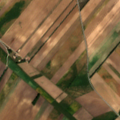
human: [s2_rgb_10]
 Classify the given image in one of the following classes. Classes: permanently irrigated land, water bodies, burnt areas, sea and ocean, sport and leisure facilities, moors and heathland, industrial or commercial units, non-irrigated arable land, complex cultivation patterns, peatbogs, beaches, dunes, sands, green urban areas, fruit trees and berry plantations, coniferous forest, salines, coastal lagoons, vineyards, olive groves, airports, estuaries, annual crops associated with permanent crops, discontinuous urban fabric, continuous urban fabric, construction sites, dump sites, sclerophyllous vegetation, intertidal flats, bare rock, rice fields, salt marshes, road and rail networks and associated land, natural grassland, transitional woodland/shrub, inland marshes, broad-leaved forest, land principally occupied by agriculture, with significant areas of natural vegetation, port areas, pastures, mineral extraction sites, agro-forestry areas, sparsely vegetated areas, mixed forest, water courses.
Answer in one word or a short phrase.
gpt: non-irrigated arable land, land principally occupied by agriculture, with significant areas of natural vegetation